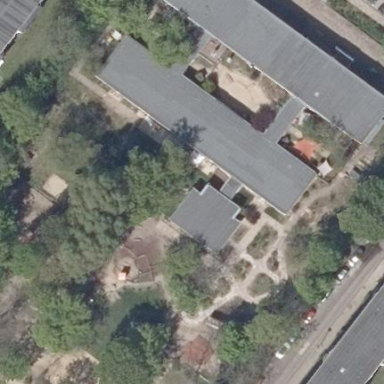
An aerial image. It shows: Kindergarten.